Question: I have looked at this for hours and can't seem to figure out what is causing the datatype mismatch. I am trying to insert from asp.net to a access database
insert statement:
(ignore the poor practice with the concat parameters)
'''
Dim BSSQL As String = "insert into bodyshop (startdate, enddate, frontbump, rearbump, touchup, other, vehicleid)" & _
"values('" & StartDateBodyShopTXT.Text & "','" & FinishDateBodyShopTXT.Text & "','" & FrntBumpCHK.Checked & "','" & RearBumpCHK.Checked & "','" & TouchUpCHK.Checked & "','" & OtherTXT.Text & "','" & insertidvehicle.ToString() & "')"
Dim cmdinsertintoBS As New OleDbCommand(BSSQL, conn)
conn.Open()
cmdinsertintoBS.ExecuteNonQuery() 'error thrown here
conn.Close()
'''
here is a snapshot of the table:

the format of the yes/no fields is "true/false"
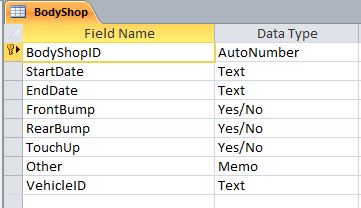
Answer: Don't place single quotes around the checkbox values, e.g.
'''
Dim BSSQL As String =
"insert into bodyshop (startdate, enddate, frontbump, rearbump, touchup, other, vehicleid)"
& "values ('" & StartDateBodyShopTXT.Text & "','" & FinishDateBodyShopTXT.Text & "'," & _
FrntBumpCHK.Checked & "," & RearBumpCHK.Checked & "," & TouchUpCHK.Checked & ",'" & _
OtherTXT.Text & "','" & insertidvehicle.ToString() & "')"
'''